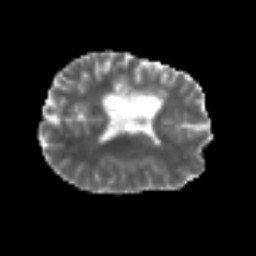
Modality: MD
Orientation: axial
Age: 40
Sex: female
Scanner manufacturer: siemens
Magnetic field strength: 3 T
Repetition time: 6.1 s
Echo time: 0.101 s